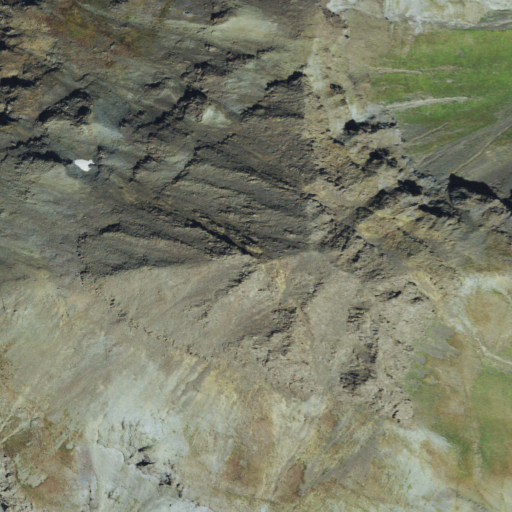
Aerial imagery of mountain in Colorado named Dome Mountain containing barren land, grassland, and evergreen forest